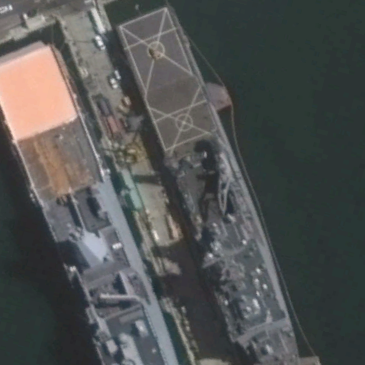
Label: combat